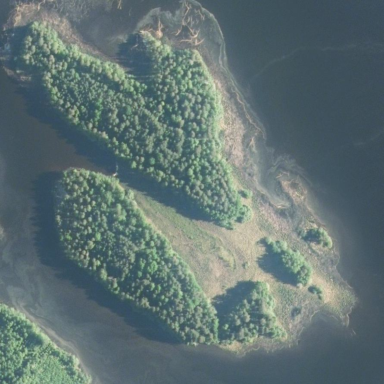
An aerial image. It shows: Islet.